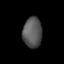
Tissue: lung
Cell type: Endothelial cells
Senescence score: 0.5662
Nuclear area (px): 563
Mean DAPI intensity: 87.936